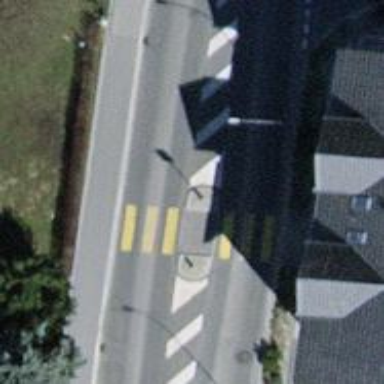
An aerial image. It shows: Marked pedestrian crossing with zebra designation and central island.